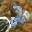
Label: 2